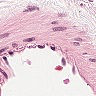
Metastatic tissue present: no